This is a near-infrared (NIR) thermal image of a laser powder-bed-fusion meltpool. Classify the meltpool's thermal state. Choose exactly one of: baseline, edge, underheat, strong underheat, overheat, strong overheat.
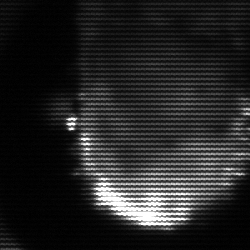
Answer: baseline